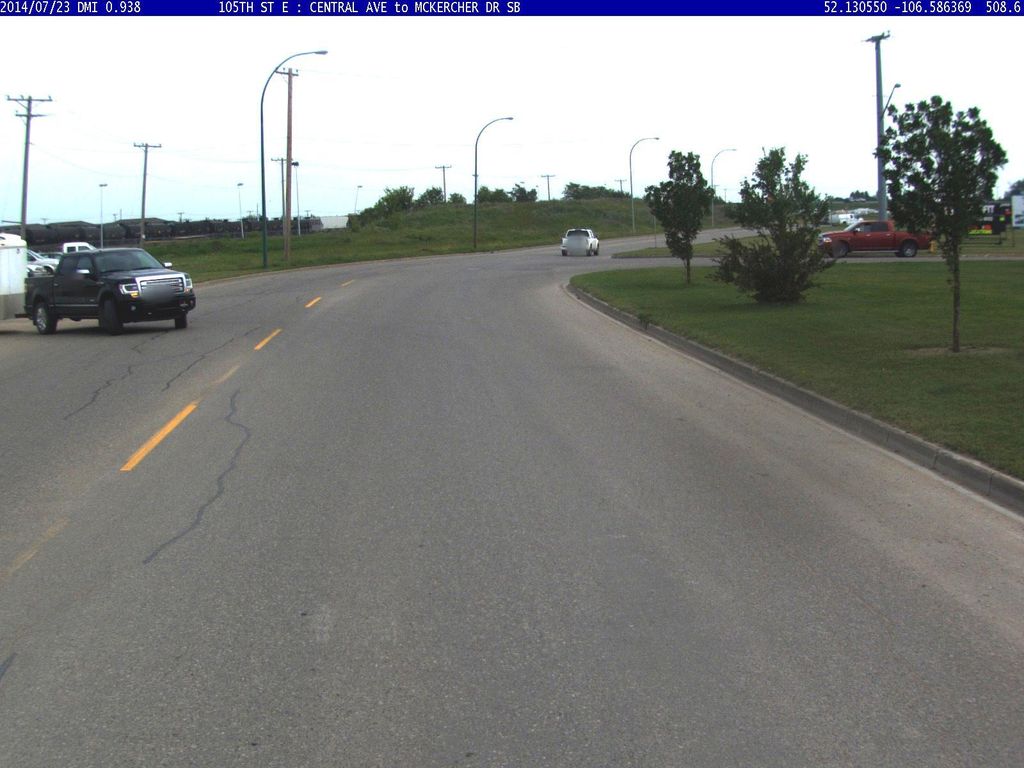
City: saskatoon